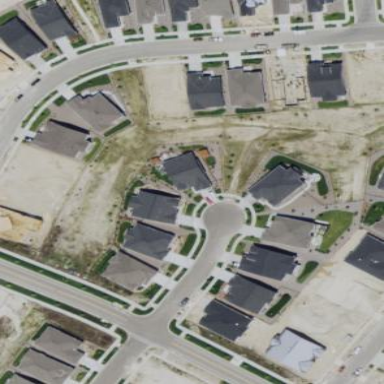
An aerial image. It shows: Residential area consisting of single-family homes.